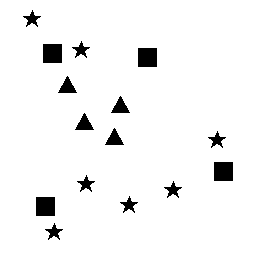
Squares: 4
Triangles: 4
Stars: 7
Total shapes: 15